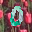
Label: 0